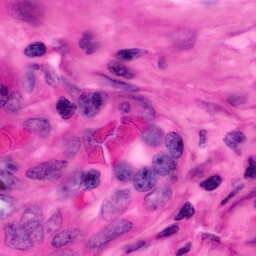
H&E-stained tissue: Pancreatic